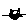
Label: cat